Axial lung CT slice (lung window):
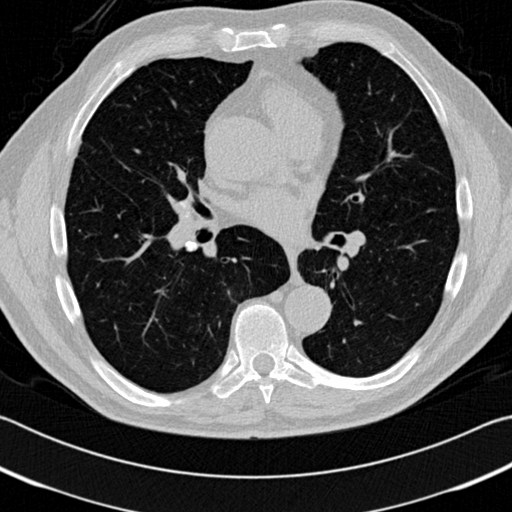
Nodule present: no